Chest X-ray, PA view. Patient: 57 years old, sex F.
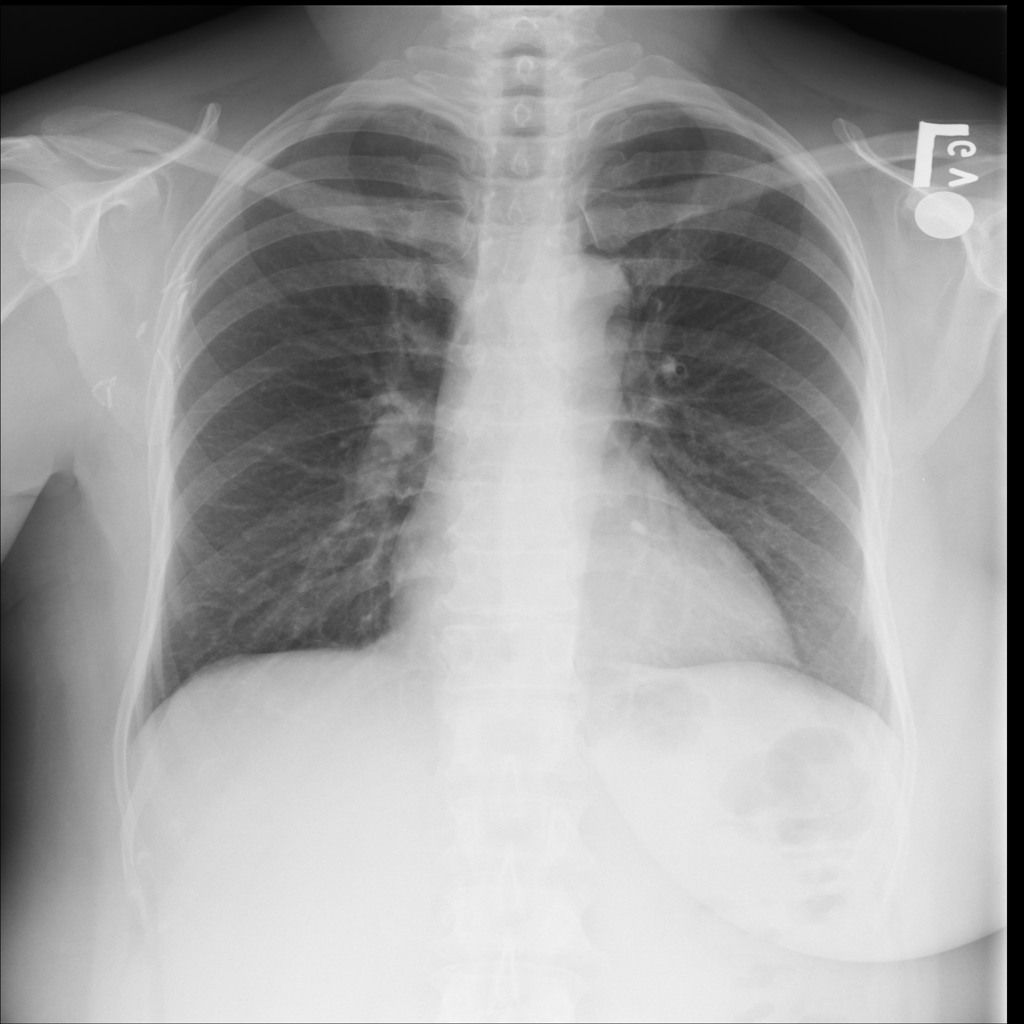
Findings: No Finding